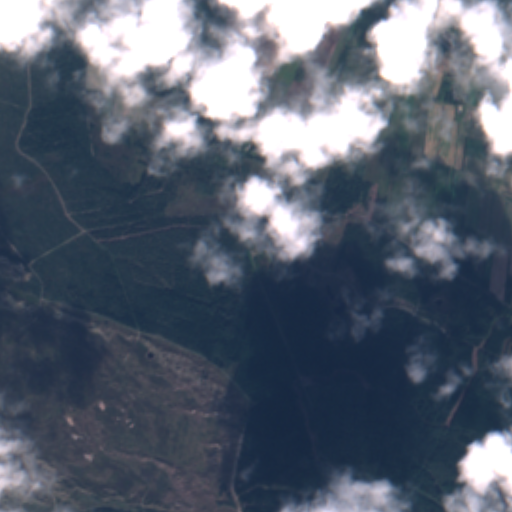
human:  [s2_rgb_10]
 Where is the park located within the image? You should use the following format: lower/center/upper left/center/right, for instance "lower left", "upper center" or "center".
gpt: The park is located in the upper center of the image.
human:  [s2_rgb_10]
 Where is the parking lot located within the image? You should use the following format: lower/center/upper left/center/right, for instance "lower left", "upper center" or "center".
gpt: The parking lot is located in the upper right of the image.
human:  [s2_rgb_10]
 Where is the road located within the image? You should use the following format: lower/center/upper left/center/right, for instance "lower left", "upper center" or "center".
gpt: There is no road in the image.